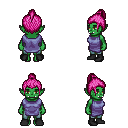
a pixel art fantasy rpg character, female body template, orc, green skin, chain tabard jacket, teal pants, pink short topknot hairstyle, black shoes, four views (front, back, left, right), 2x2 character sprite sheet, small pixel art, hard edges, no anti-aliasing